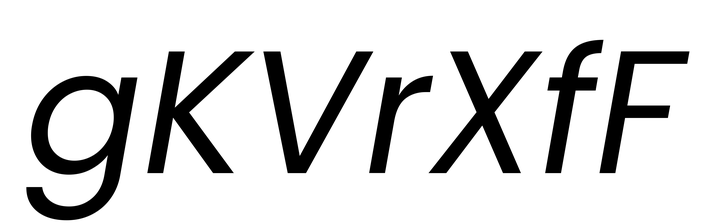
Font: Poppins-Italic